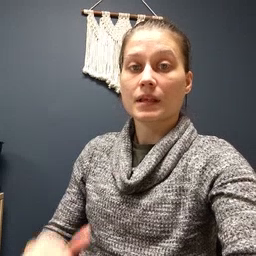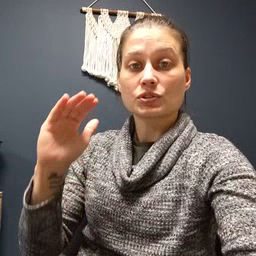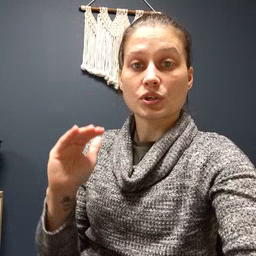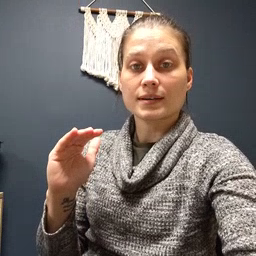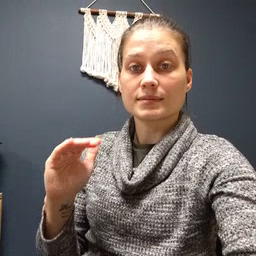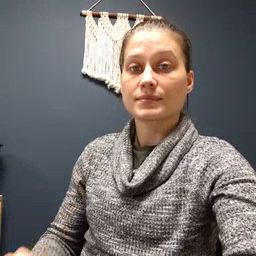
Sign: child